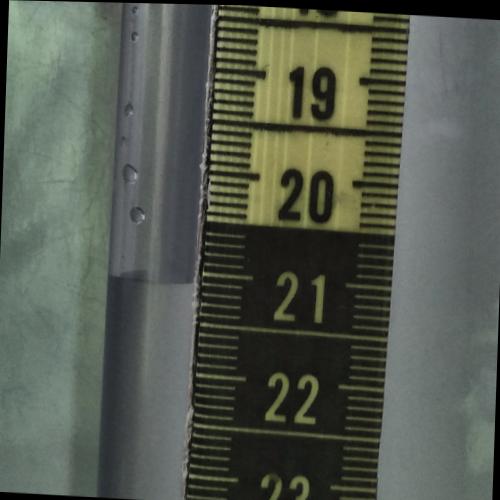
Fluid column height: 21.1 cm